Interaction volume radius: 10 \u00c5
Interaction volume height: 10 \u00c5
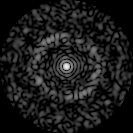
Disorder parameter: 0.8149